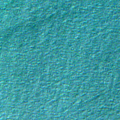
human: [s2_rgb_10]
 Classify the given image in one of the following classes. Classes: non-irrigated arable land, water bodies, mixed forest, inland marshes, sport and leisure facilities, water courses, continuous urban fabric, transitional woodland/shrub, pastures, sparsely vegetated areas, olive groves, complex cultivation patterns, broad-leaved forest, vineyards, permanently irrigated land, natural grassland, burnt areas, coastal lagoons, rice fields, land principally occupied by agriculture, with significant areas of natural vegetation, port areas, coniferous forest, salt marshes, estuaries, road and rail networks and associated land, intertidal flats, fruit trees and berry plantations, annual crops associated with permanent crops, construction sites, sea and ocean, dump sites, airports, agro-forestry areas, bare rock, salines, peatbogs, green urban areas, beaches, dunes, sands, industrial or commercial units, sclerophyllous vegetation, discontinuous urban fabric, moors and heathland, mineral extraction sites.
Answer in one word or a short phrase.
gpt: sea and ocean